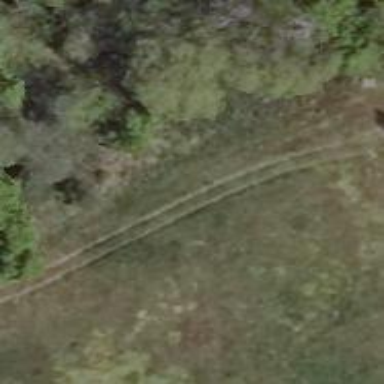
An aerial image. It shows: Grass track with grade5 tracktype.